Question: There are some blocks in the picture. Find the smallest square area that can place all the small blocks in the area in a suitable way without overlapping. Return the length of the square side.
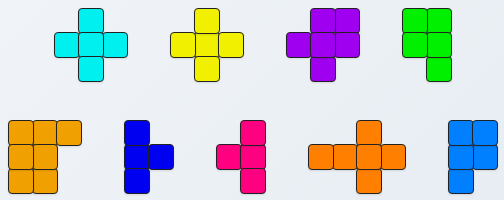
Answer: 8